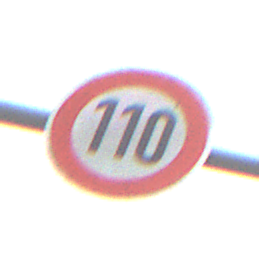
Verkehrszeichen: Geschwindigkeit110
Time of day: Midday
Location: Outdoor (Nature)
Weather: Overcast
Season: NotSpecified
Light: Natural